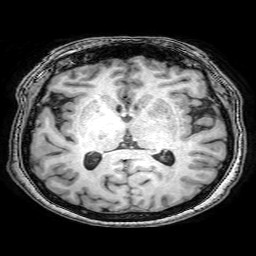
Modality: T1w
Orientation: coronal
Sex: female
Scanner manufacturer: philips
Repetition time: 0.008283 s
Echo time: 0.00381 s